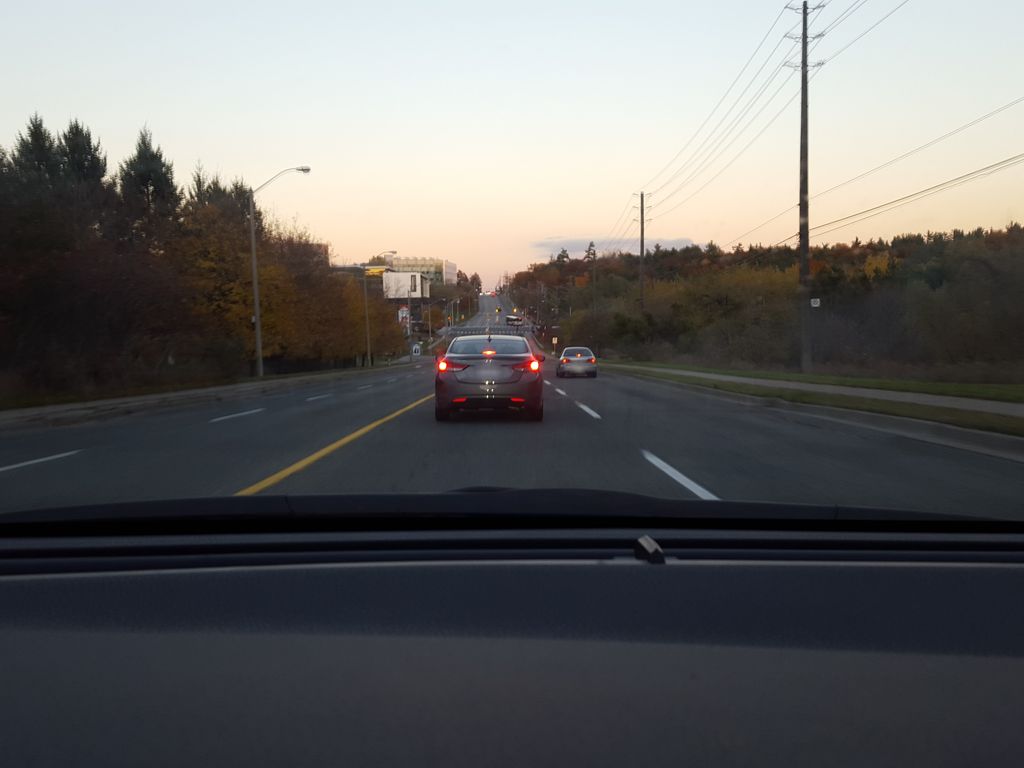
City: toronto